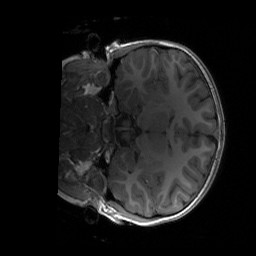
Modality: T1w
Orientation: coronal
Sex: female
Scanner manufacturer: siemens
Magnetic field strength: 3 T
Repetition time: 1.9 s
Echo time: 0.00243 s